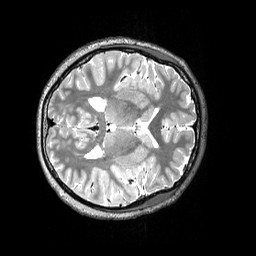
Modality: T2w
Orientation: axial
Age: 20
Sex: female
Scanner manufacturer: siemens
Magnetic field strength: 3 T
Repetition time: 3.2 s
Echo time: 0.565 s